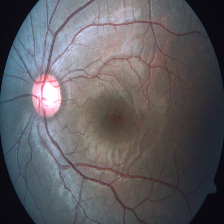
Diabetic retinopathy grade: Severe